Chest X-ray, PA view. Patient: 37 years old, sex F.
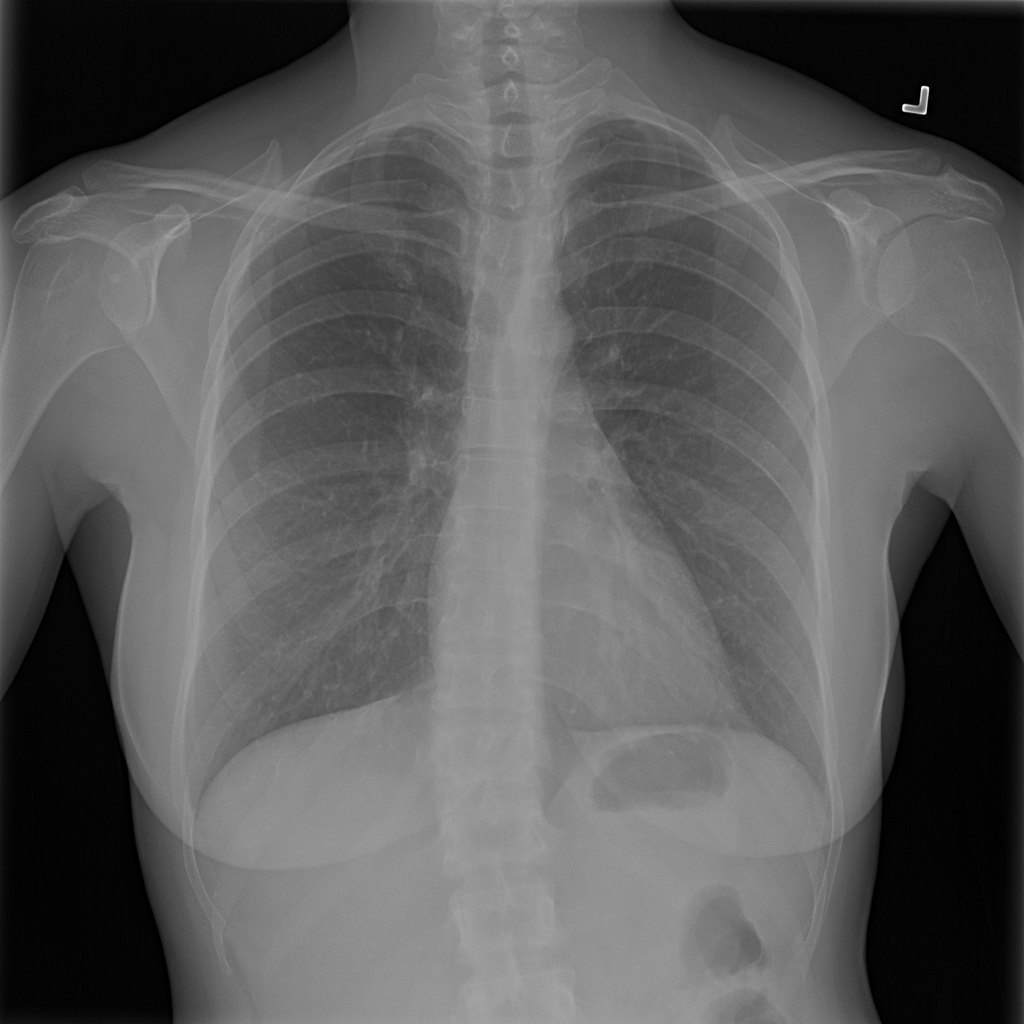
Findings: No Finding